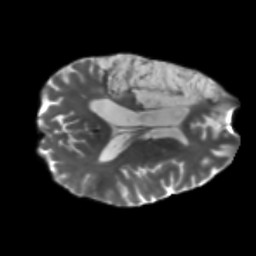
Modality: T2w
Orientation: axial
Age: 56
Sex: male
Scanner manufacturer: siemens
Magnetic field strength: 3 T
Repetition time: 5.25 s
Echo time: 0.08 s